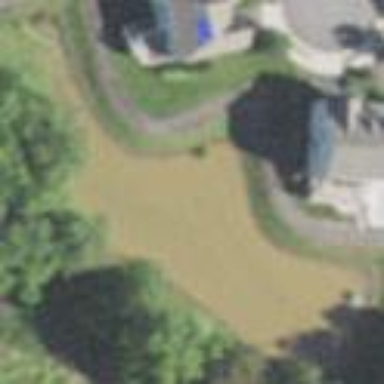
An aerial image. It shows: Retention basin filled with water.